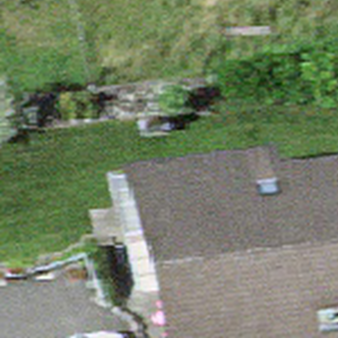
Label: other